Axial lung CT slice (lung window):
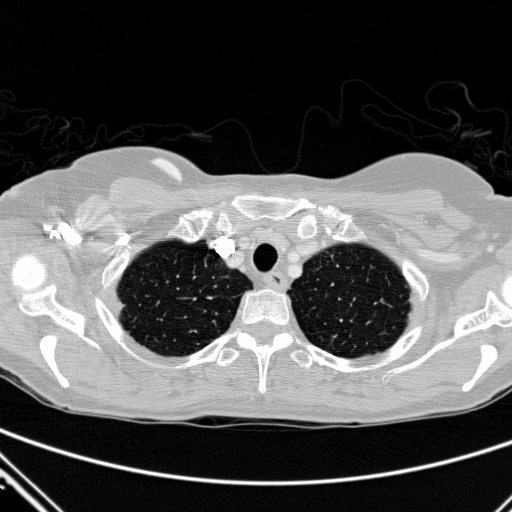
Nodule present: no